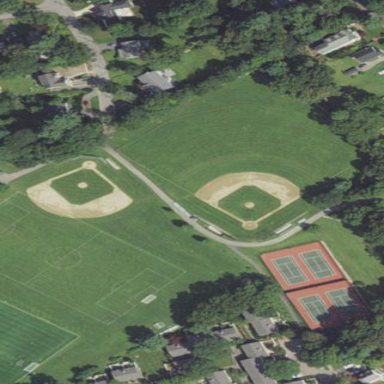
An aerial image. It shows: Baseball pitch for leisure and sports activities.